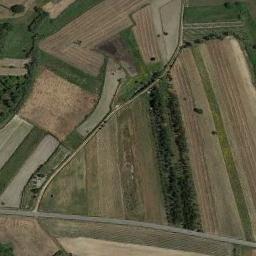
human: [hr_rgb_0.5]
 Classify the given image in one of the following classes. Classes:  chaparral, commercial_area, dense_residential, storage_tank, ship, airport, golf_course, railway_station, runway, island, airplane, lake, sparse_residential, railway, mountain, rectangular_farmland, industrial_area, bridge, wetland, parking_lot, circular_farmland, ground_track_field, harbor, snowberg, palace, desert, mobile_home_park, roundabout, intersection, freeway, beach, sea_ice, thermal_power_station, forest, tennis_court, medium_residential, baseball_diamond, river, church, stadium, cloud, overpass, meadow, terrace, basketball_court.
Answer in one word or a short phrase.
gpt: terrace